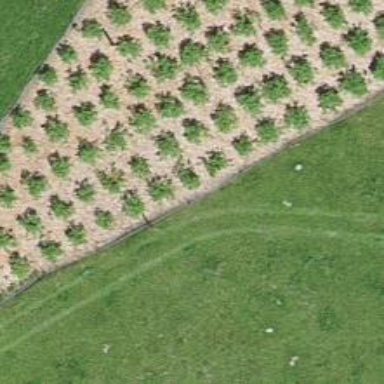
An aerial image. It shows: Orchard.